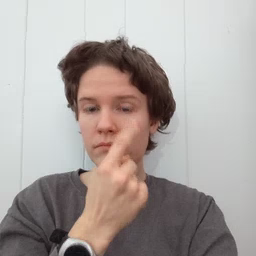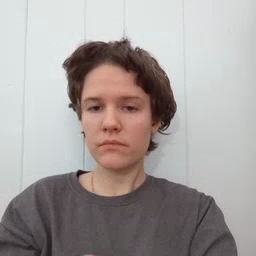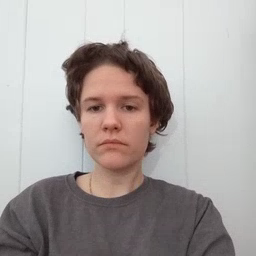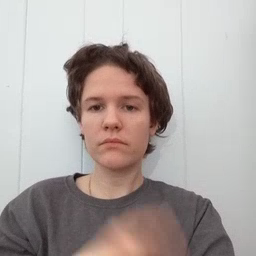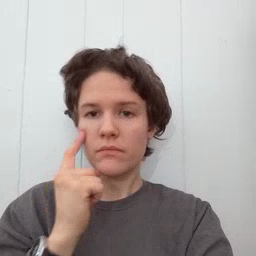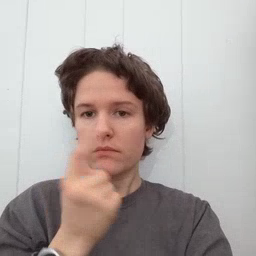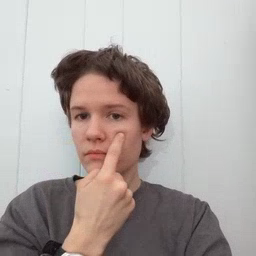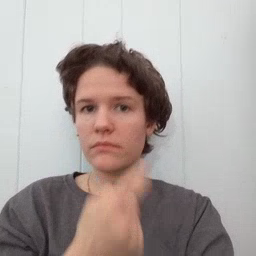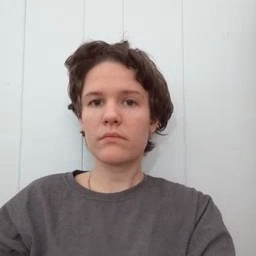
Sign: eye